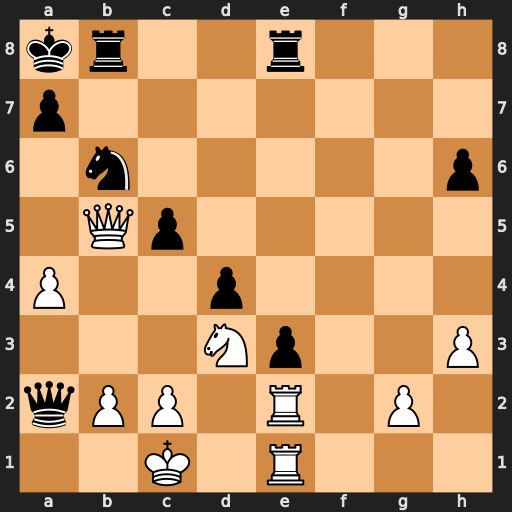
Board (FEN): kr2r3/p7/1n5p/1Qp5/P2p4/3Np2P/qPP1R1P1/2K1R3
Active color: w
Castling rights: -
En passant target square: -
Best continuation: Qc6+ Rb7 Qxe8+